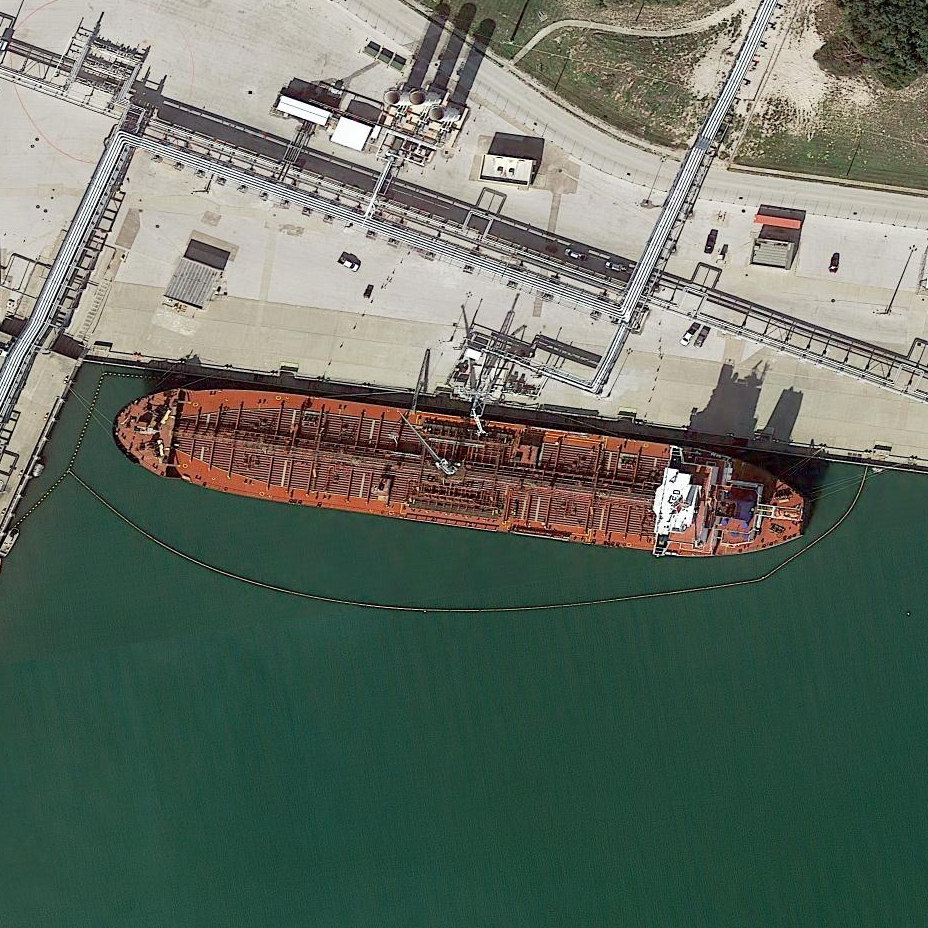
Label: civil